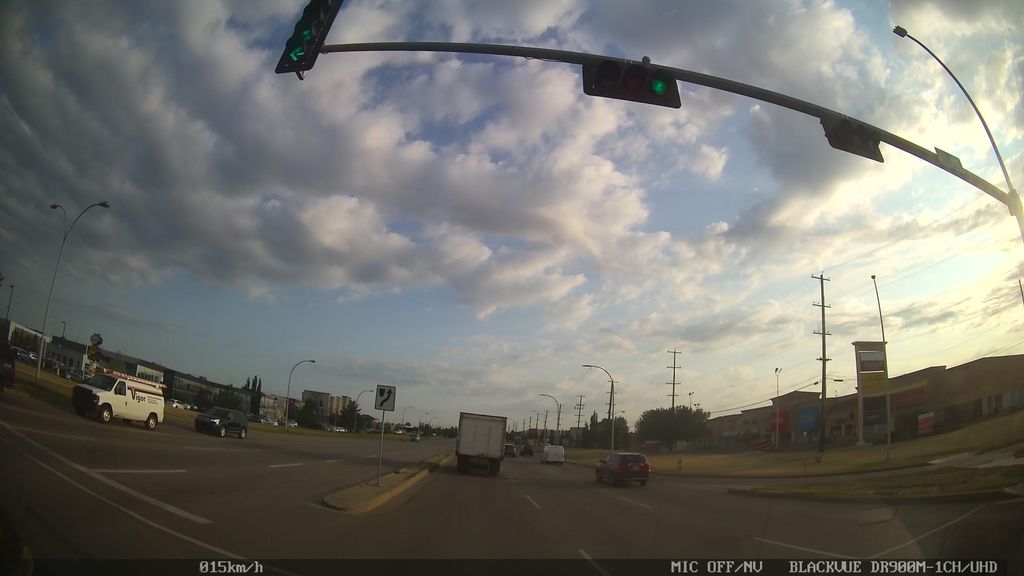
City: edmonton